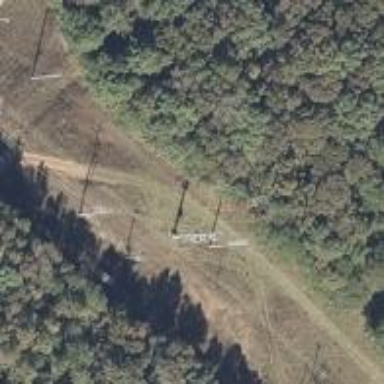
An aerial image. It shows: Power pole.